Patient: sex F, age 32
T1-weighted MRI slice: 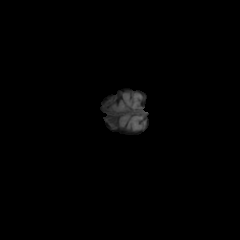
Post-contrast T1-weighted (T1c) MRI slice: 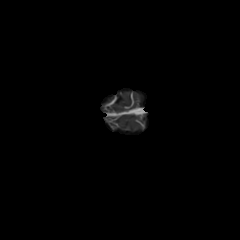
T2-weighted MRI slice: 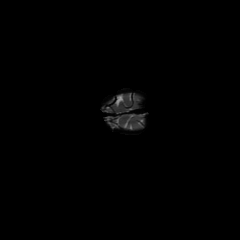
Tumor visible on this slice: no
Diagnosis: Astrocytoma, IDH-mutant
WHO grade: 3